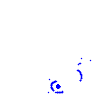
Particle: kaon